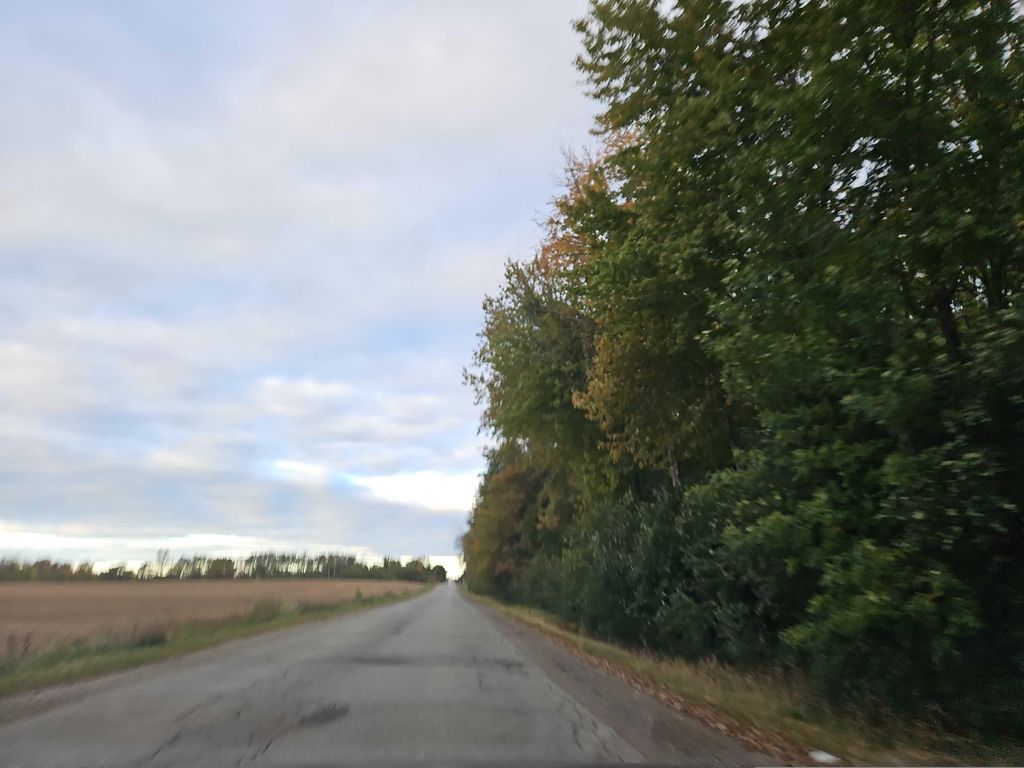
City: kitchener-waterloo